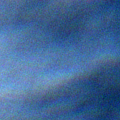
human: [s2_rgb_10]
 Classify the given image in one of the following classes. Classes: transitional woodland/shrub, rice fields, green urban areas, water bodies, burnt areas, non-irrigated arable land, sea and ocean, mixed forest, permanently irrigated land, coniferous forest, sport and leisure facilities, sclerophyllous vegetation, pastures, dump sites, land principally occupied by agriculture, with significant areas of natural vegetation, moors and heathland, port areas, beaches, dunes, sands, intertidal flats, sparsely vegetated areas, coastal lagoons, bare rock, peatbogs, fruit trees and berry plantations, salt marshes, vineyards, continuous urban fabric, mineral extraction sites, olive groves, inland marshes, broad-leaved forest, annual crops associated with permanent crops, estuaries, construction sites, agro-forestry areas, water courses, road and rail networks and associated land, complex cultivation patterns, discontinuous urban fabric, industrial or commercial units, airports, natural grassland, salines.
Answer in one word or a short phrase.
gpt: sea and ocean